Question: See the image below. I'd like the content to extend all the way to the rounded corners.
Note that this content is not just an image and can include an overlay (.item-screen)
Markup looks like:
'''
<div class="col-sm-6">
<div class="thumbnail">
<div class="item-picture">
<a href="blah">
<img src="blah" class="img-responsive"/>
</a>
<div class="item-screen"></div>
</div>
<div class="caption">dark picture</div>
...
</div>
'''

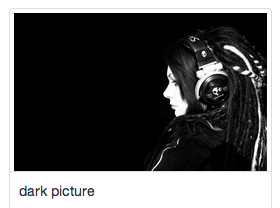
Answer: Took another look after Olaf pointed out that I could remove the padding
I ended up with applying the following CSS:
'''
.item a img {
border-top-left-radius: 4px;
border-top-right-radius: 4px;
border: 0px solid transparent;
}
.item .thumbnail { padding: 0px; }
'''
I'd tried adding the border radius before, but until I realized you could make a transparent border it came out looking wonky